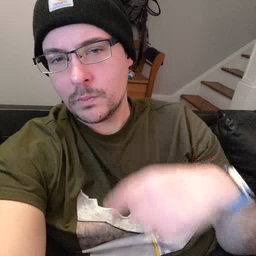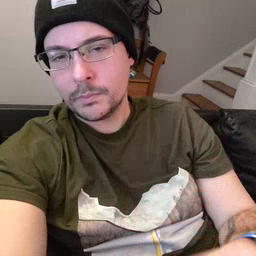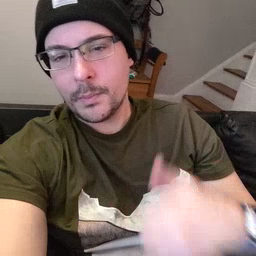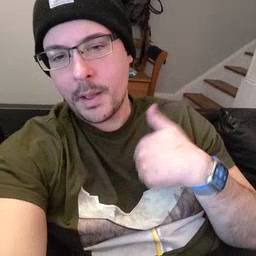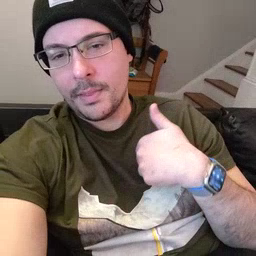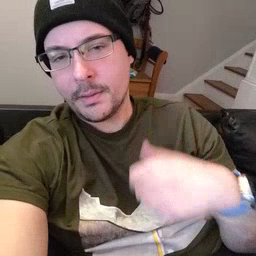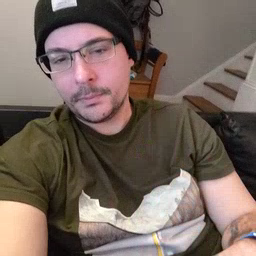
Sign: bath